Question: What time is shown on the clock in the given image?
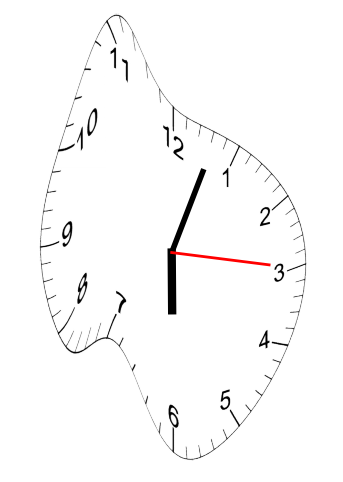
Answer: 06:03:15